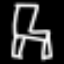
Label: chair